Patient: sex F, age 56
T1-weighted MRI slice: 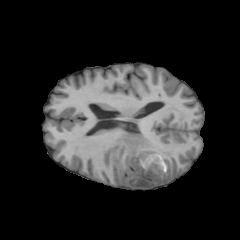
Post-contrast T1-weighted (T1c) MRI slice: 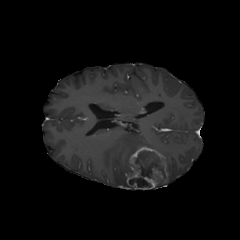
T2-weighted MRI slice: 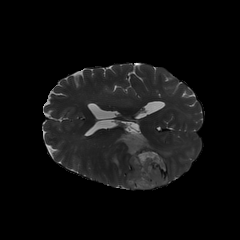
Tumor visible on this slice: yes
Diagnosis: Glioblastoma, IDH-wildtype
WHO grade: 4